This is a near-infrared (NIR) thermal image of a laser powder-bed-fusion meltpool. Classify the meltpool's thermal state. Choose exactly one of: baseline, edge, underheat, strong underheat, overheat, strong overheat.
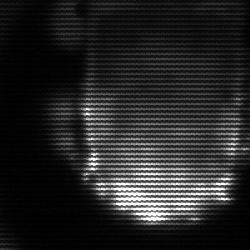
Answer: baseline